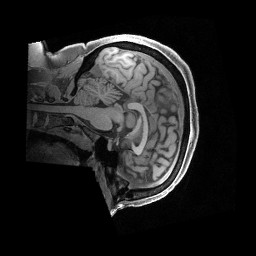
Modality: T1w
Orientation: sagittal
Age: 43
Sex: female
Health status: ill
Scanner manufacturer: siemens
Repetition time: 2.4 s
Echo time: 0.00231 s